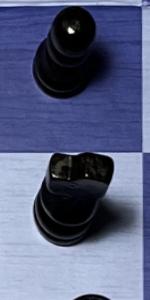
Label: Knight_Black